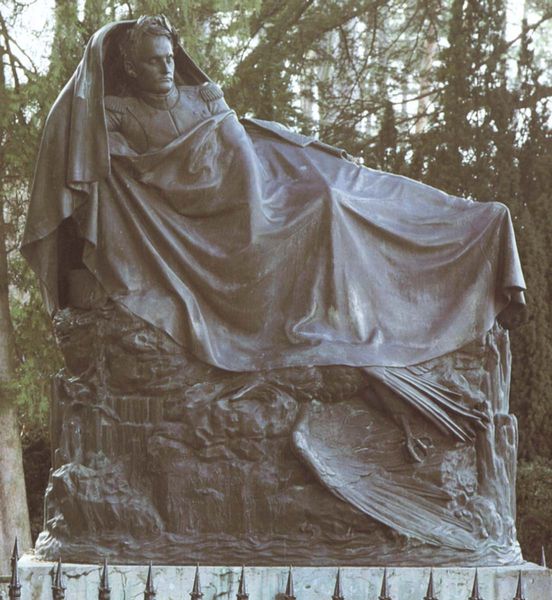
Titel: Das Erwachen Napoleons zur Unsterblichkeit
Künstler: Francois Rude
Standort: Fixin, Parc Noisot (EU - F)
Schlagwörter: adler, baum, felsen, flügel, himmel, kopf, mann, schlaf, umhang, vogel, bäume, grün, braun, grau, marmor, tuch, zaun, federn, leiche, sockel, stein, steine, tod, tot, toter, gitter, figur, mantel, decke, spitzen, renaissance, schultern, wald, skulptur, statue, relief, liegen, schlafen, schlafend, russland, fels, winter, inszenierung, tannen, kaiser, könig, metall, bronze, plastik, liegend, foto, fotografie, denkmal, militär, uniform, soldat, epauletten, friedhof, napoleon, schulterklappen, herrscher, kranz, lorbeerkranz, rüstung, jüngling, grab, leichentuch, general, prinz, guss, weisss, leichetuch, grabmal, monument, klauen, grabmahl, skulpur, statur, schwinge, zugedeckt, denkmahl, keiser, vogen, friedhif, umhang frau, gedenkmal